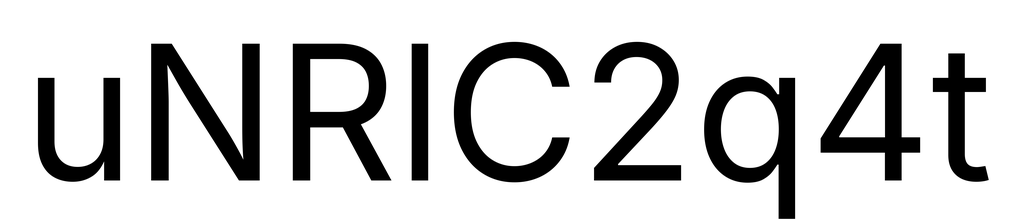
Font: Inter_Regular